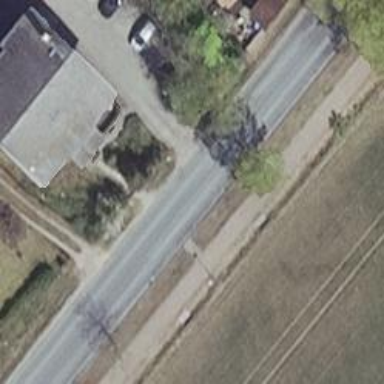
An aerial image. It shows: Footway along the road.